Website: home-depot
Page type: account-dashboard
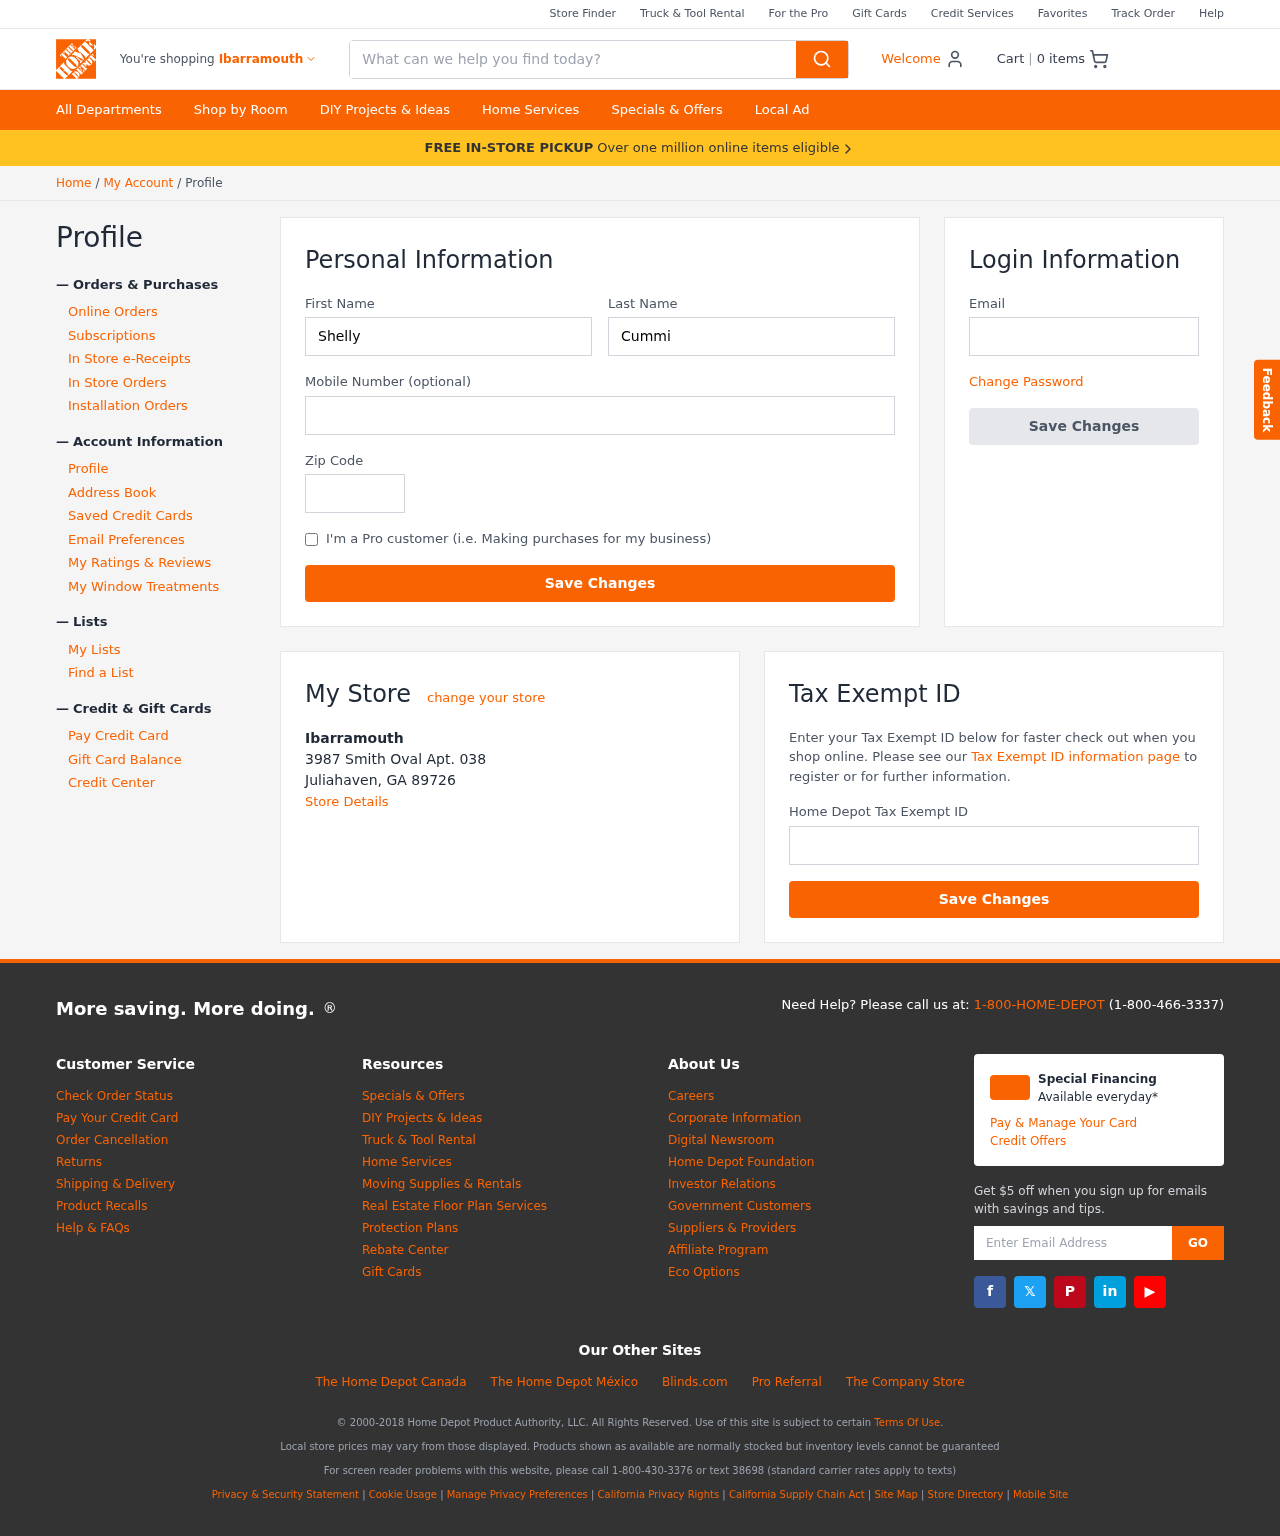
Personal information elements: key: PII_CITY
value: Ibarramouth
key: PII_EMAIL
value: shelly.cummings@gmail.com
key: PII_FIRSTNAME
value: Shelly
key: PII_LASTNAME
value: Cummings
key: PII_LOCATION1_CITY_STATE_ZIP
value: Juliahaven, GA 89726
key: PII_LOCATION1_NAME
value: Ibarramouth
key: PII_LOCATION1_STREET
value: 3987 Smith Oval Apt. 038
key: PII_PHONE
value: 8147927891
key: PII_POSTCODE
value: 60266
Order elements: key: ORDER_NUM_ITEMS
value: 0
Search elements: key: HEADER_SEARCH
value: What can we help you find today?